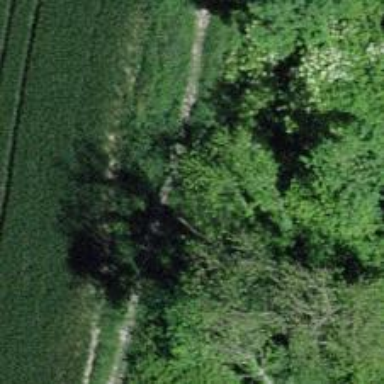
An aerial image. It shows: Ground path.